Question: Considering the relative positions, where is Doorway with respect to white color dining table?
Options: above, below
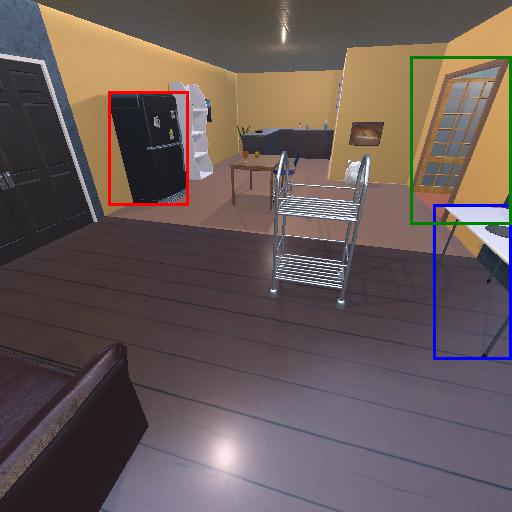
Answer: above